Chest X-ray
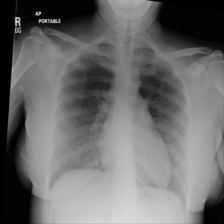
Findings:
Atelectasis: negative
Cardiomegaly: negative
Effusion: negative
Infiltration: negative
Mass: negative
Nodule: negative
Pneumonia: negative
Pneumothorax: negative
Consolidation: negative
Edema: negative
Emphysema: negative
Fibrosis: negative
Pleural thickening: negative
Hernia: negative